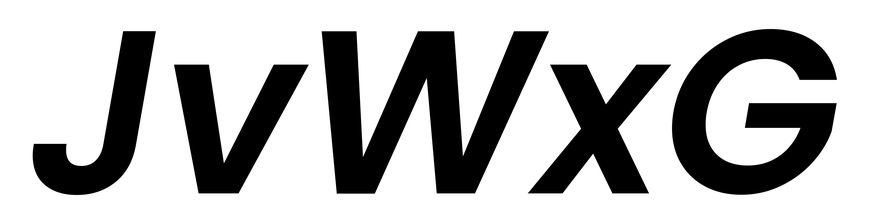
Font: Poppins-SemiBoldItalic